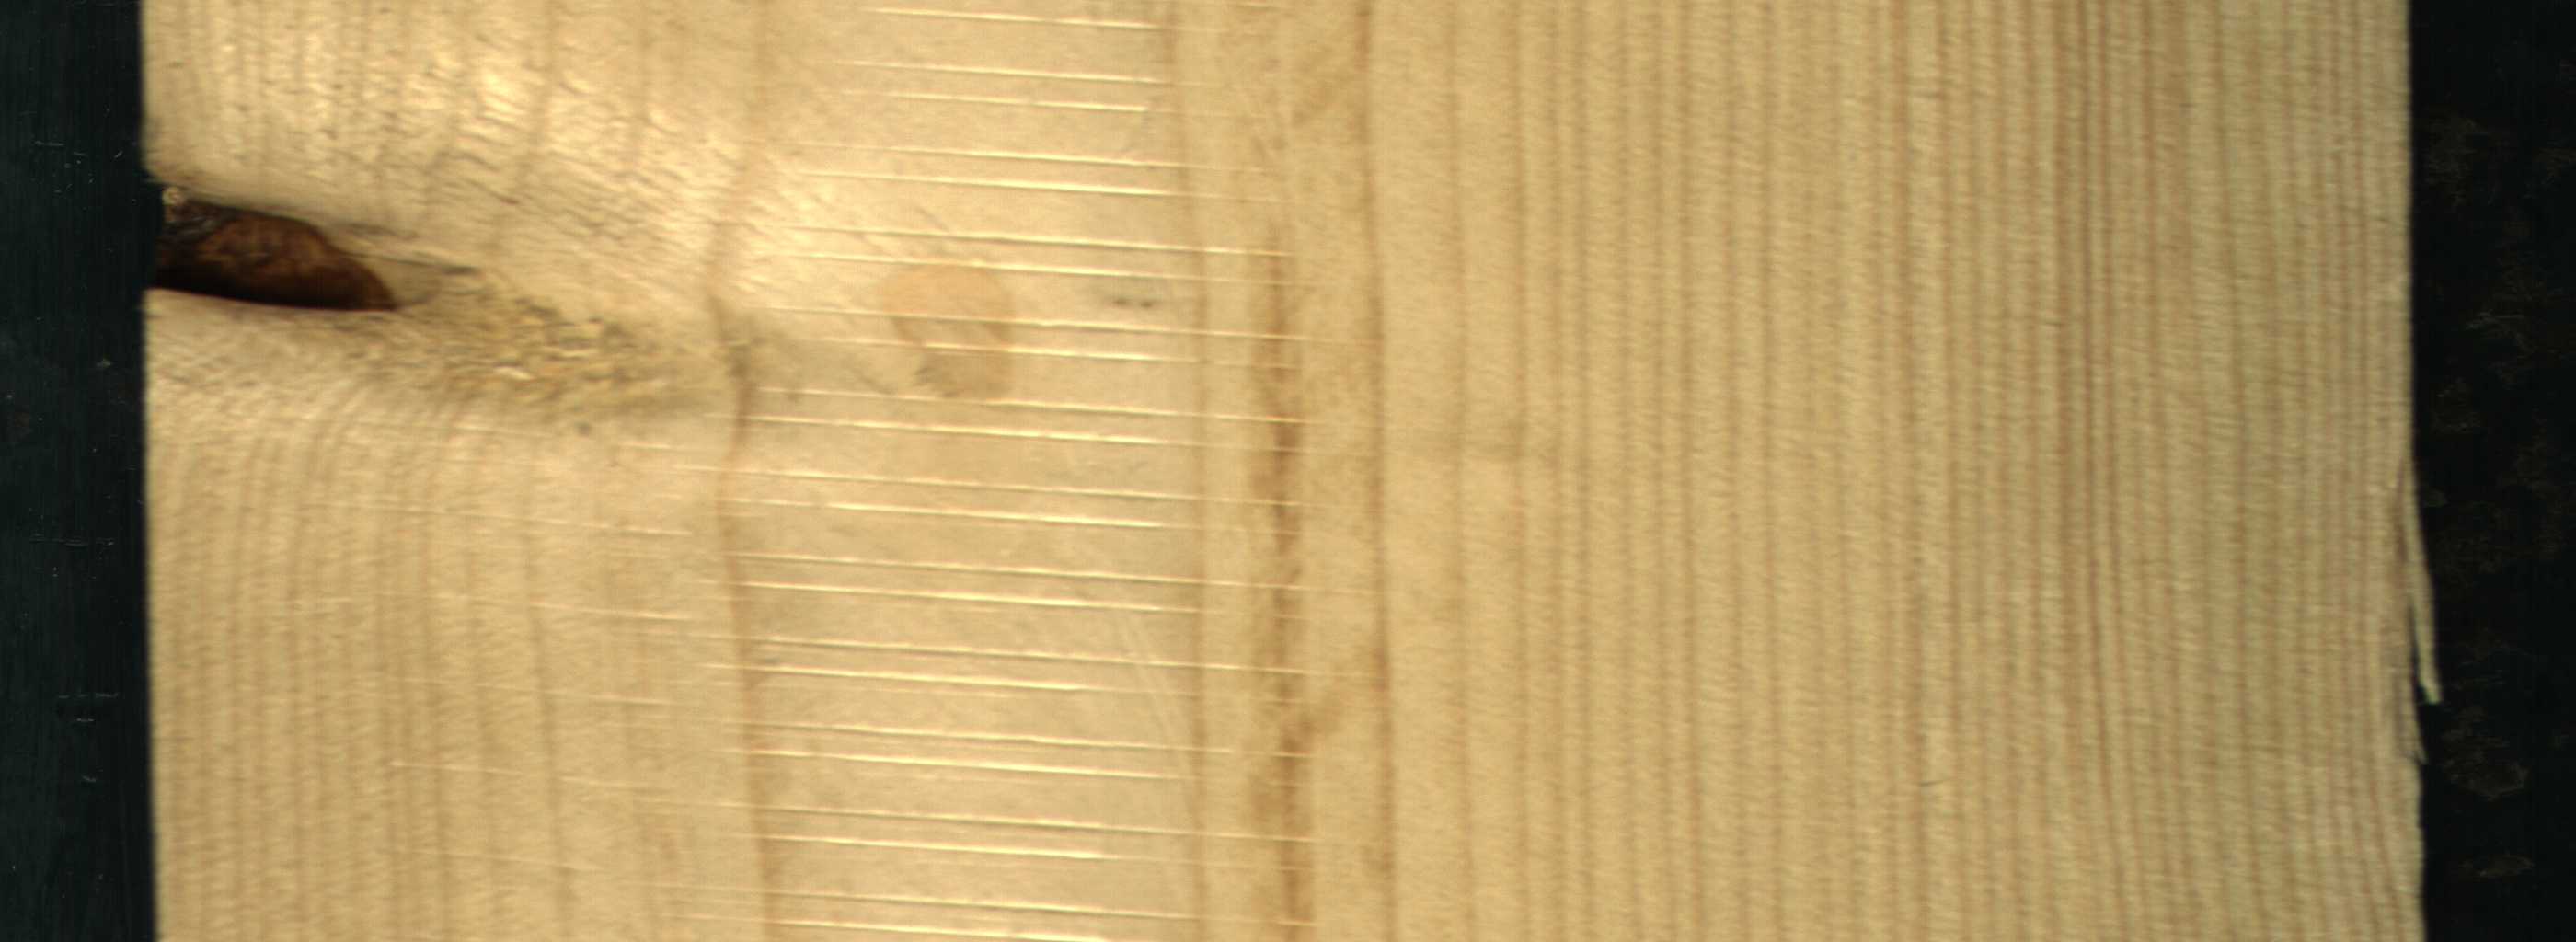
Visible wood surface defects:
Knot_missing